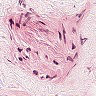
Metastatic tissue present: no